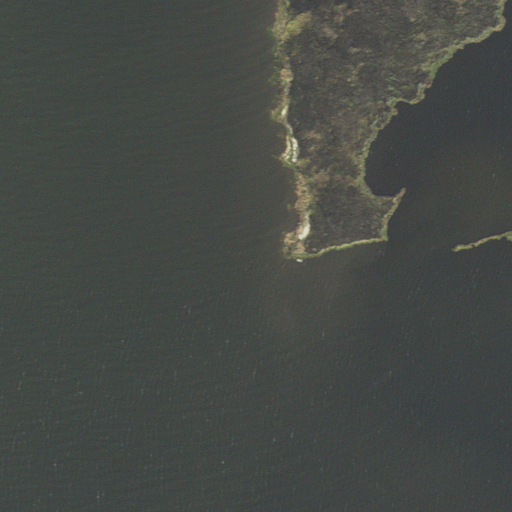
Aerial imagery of cape in North Carolina named Cedar Bay Point containing open water and herbaceous wetlands